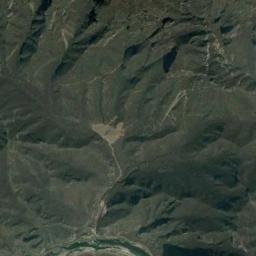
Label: mountain